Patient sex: F
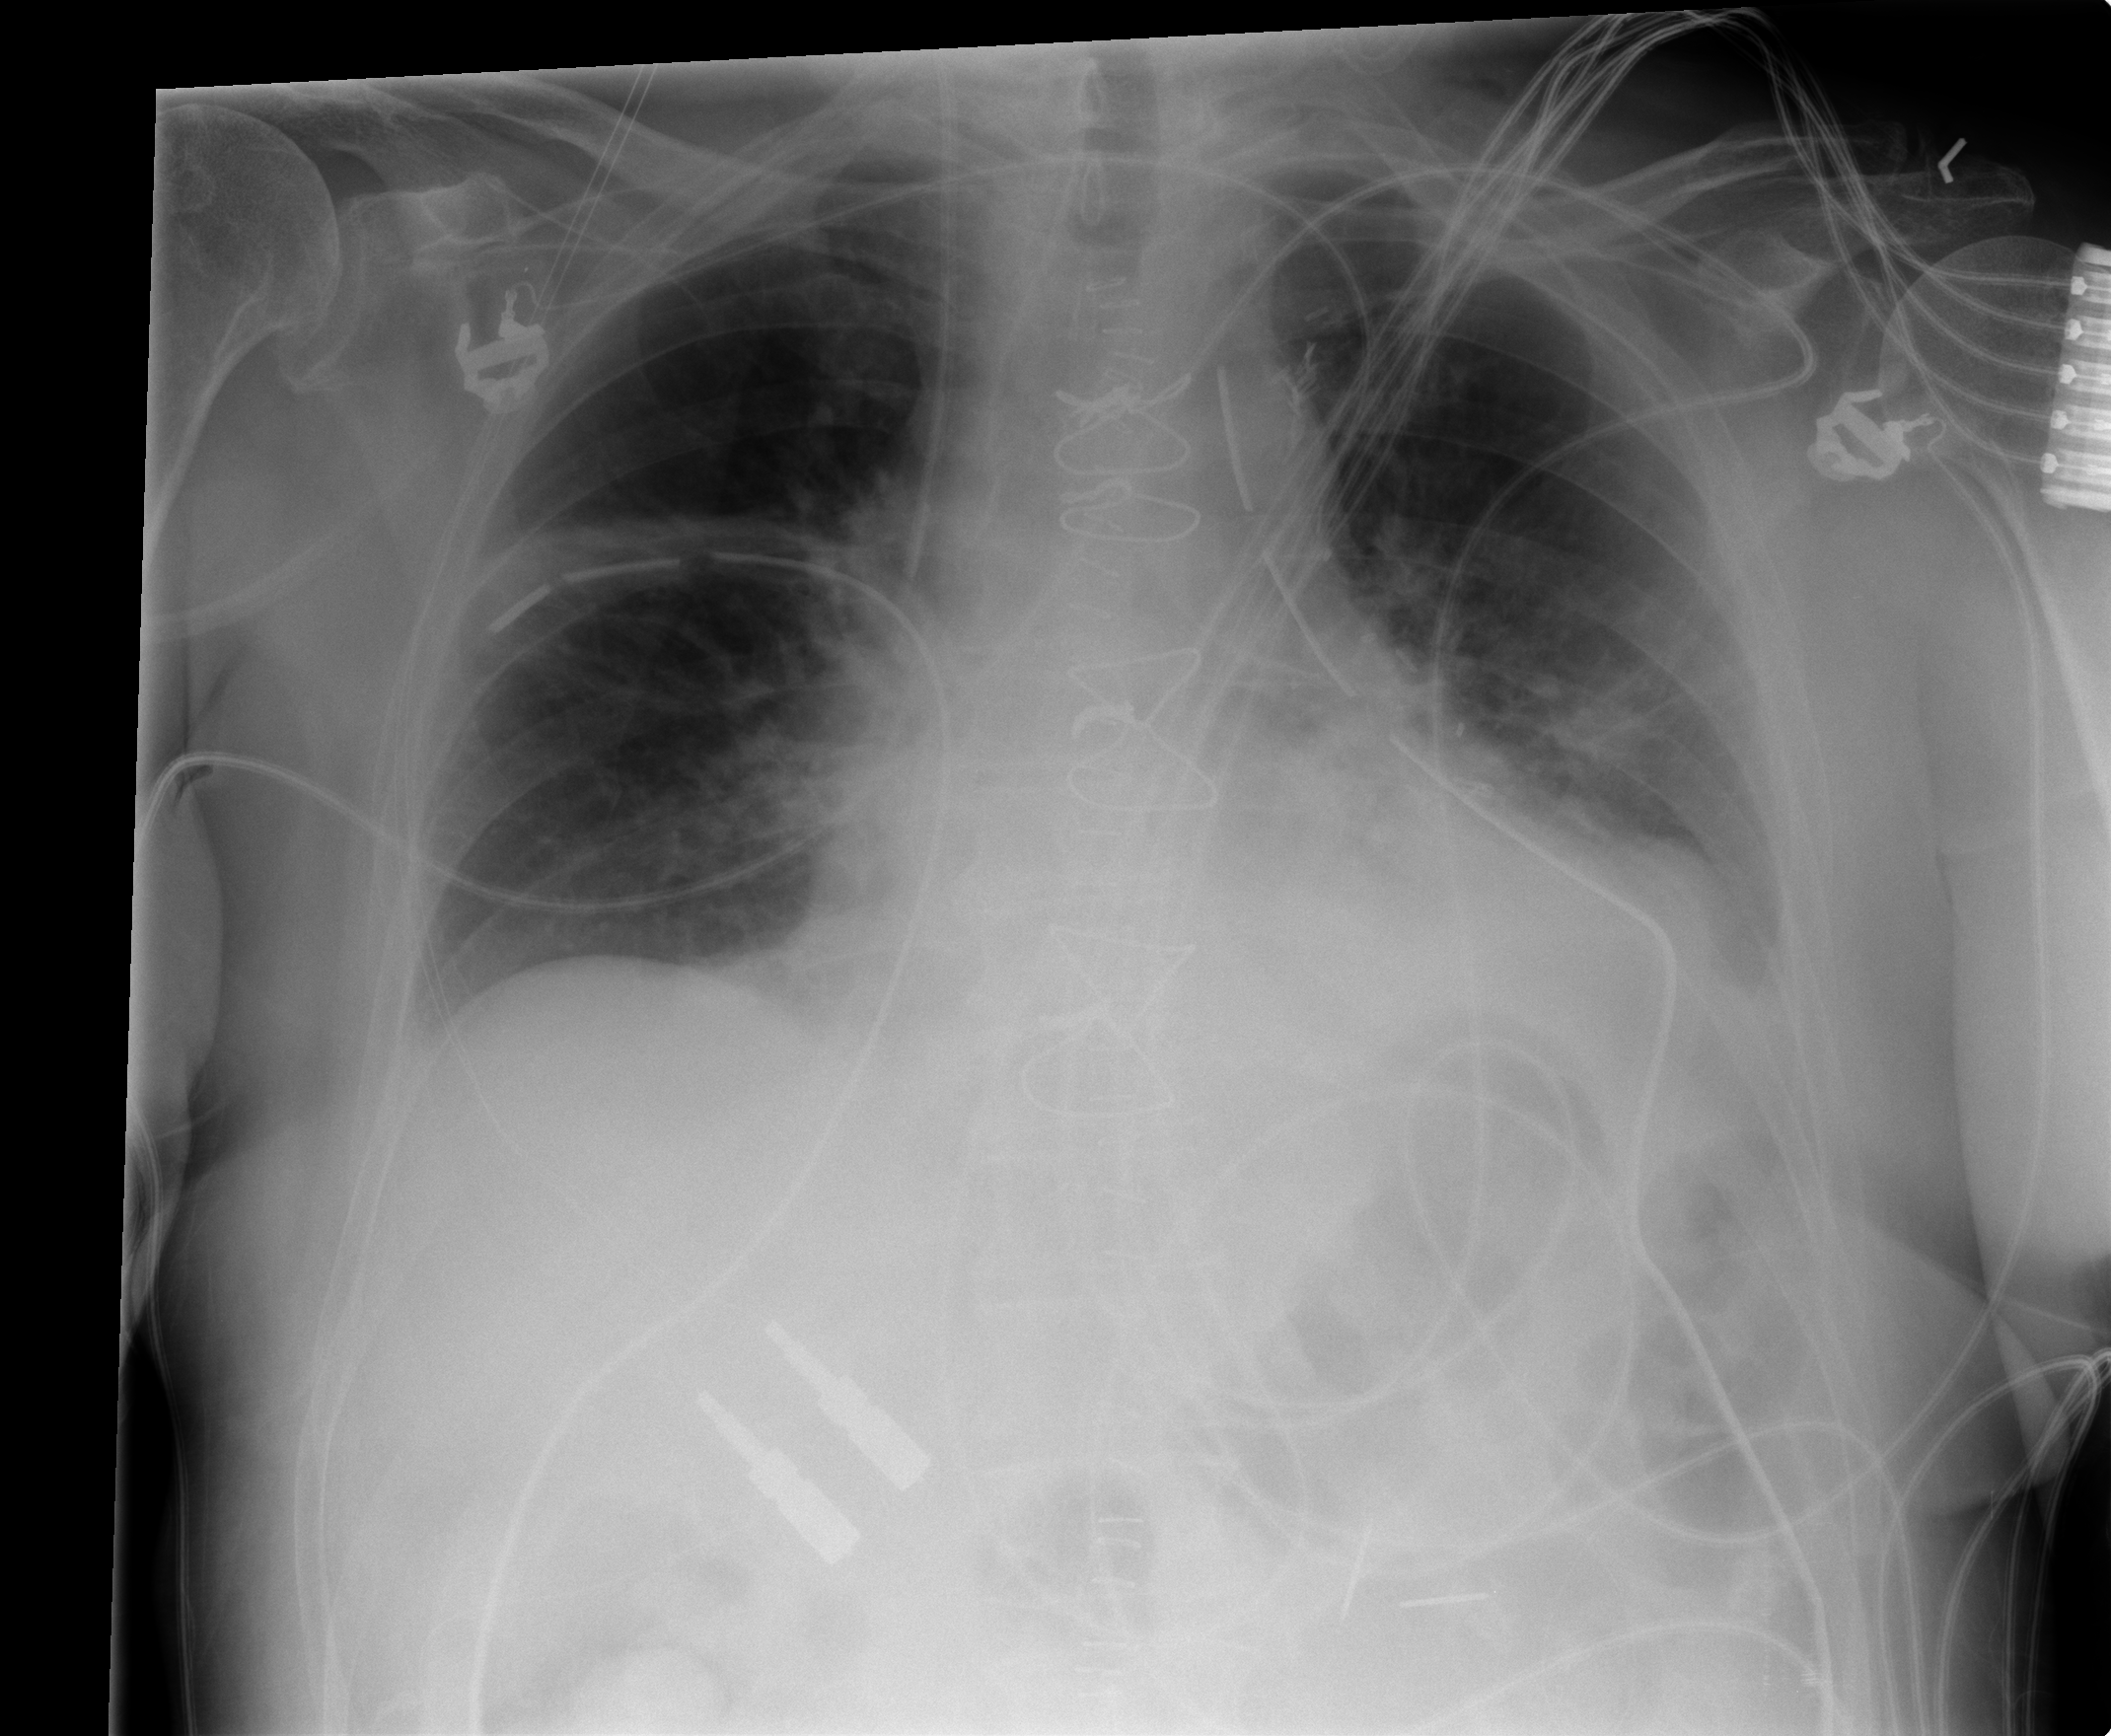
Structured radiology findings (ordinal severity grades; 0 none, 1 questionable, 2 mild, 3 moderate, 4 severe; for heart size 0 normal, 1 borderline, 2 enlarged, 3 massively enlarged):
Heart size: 2
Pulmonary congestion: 2
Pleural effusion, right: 0
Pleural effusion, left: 2
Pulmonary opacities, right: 0
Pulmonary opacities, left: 0
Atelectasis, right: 0
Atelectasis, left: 2